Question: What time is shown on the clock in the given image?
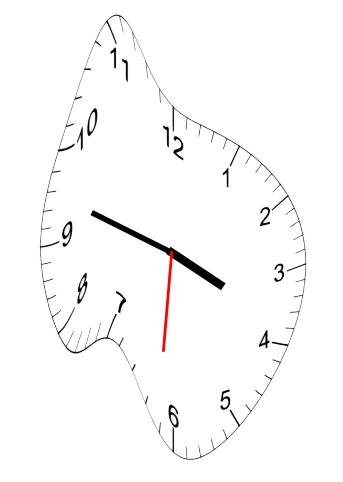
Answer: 03:47:31